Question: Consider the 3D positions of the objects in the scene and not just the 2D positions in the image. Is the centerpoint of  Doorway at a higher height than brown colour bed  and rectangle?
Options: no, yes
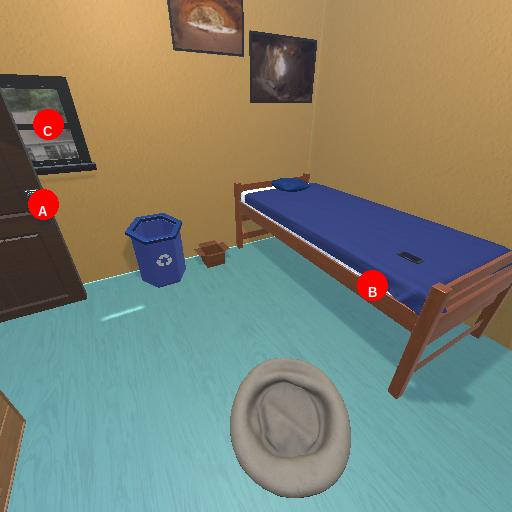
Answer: no